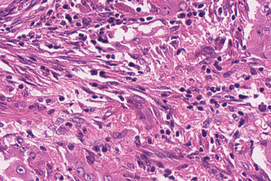
Tumor epithelial tissue: yes
Tumor-associated stroma tissue: yes
Normal tissue: no